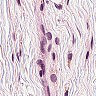
Metastatic tissue present: no